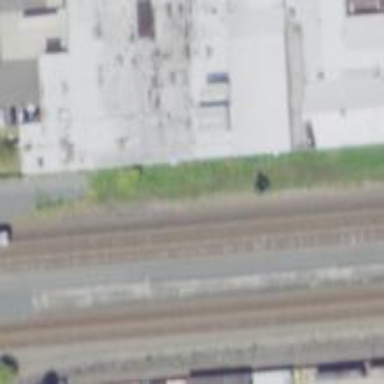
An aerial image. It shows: Disused railway spur line.